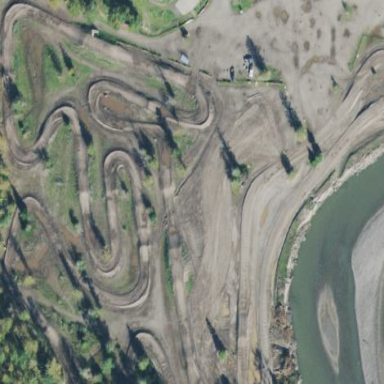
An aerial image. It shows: Motocross raceway for off-road sports.